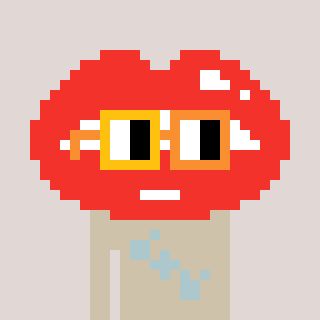
a pixel art character with square yellow and orange glasses, a lips-shaped head and a bege-colored body on a warm background